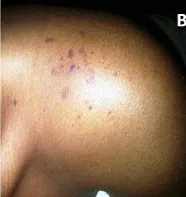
Top left shoulder.
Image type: medical_photograph (other_medical_photograph)